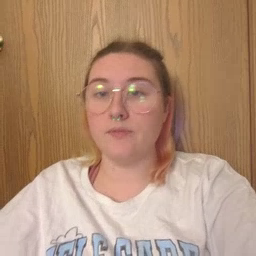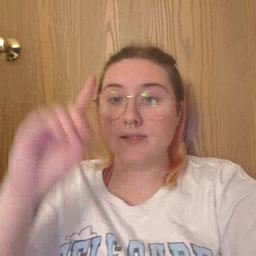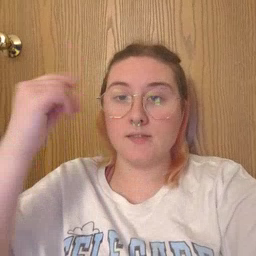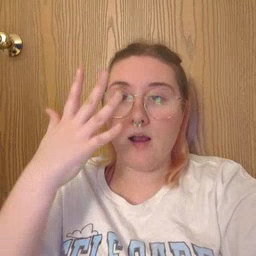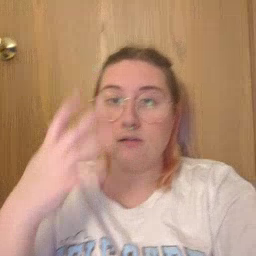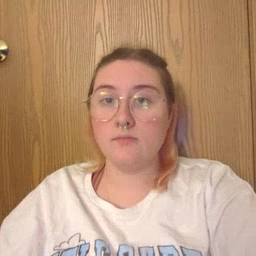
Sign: sun